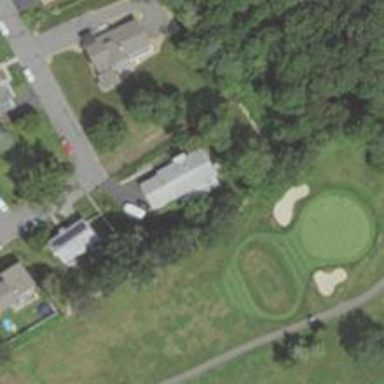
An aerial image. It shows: Grassy area designated as golf fairway.